Question:
I have managed to create this graph using matplotlib. I would like to remove the 0.2, 0.4, 0.6.. from the axis named B and change the axis interval from 200 to 100 in the axis named A. I have been trying to do this for quite sometime now...Any suggestions??
here is the code I have written.
'''
from mpl_toolkits.mplot3d import Axes3D
import numpy as np
import matplotlib
import matplotlib.pyplot as plt
f_attributes=open("continuous.data","r")
x=[]
y=[]
spam=[]
count=1
skew=[]
fig = plt.figure()
ax = Axes3D(fig)
total=[]
while count<=1024:
attributes=f_attributes.readline()
attributes=attributes.replace(".
","")
attributes=attributes.split(',')
classification=int(attributes[10].replace(".
",""))
if float(attributes[8]) >=0:
skew.append(float(attributes[8]))
x.append(count)
y.append(classification)
if classification == 0:
ax.scatter(x, y, skew, c='g', marker='o')
else:
ax.scatter(x, y, skew, c='r', marker='o')
x=[]
y=[]
skew=[]
count+=1
ax.set_xlabel('A')
ax.set_ylabel('B')
ax.set_zlabel('C')
plt.show()
'''
Please ignore the irrelevant details..
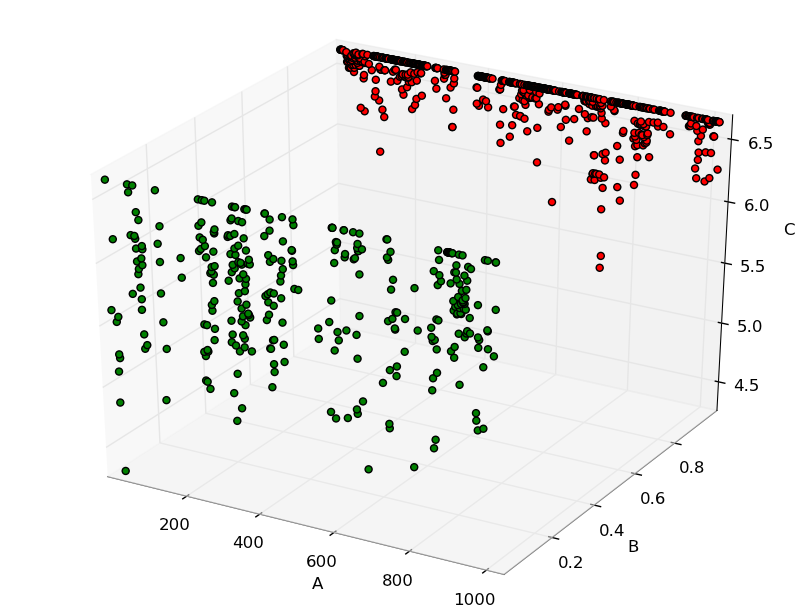
Answer: This isn't so easy actually, you have to delve into the objects. I first assumed since Axes3D is based on Axes, you could use the 'set_yticklabels' method, but apparently that doesn't work. Looking in the code, you can see that the y axis is set through w_yaxis, an axis3d.YAxis, which in turn is eventually based on axis.Axis which has the 'set_ticklabels' method, and this worked:
'''
ax.w_yaxis.set_ticklabels([])
'''
What do you mean with "change the axis interval from 200 to 100 in the axis named A"?